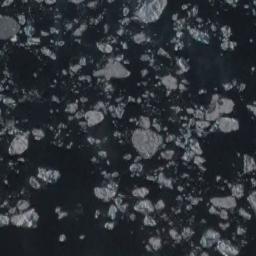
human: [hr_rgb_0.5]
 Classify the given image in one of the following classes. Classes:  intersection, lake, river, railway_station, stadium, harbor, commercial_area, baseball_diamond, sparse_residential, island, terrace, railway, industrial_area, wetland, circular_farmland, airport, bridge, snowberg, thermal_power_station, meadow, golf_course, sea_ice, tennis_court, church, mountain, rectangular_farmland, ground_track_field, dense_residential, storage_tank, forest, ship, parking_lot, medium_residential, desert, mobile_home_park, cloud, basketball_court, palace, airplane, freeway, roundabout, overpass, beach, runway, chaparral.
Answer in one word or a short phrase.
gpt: sea_ice